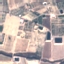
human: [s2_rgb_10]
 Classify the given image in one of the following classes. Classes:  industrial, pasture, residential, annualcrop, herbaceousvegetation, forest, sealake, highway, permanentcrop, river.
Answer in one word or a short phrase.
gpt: PermanentCrop